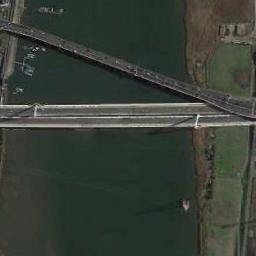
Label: bridge